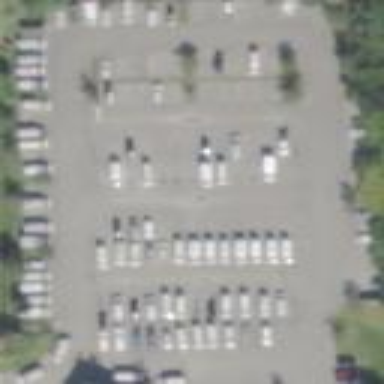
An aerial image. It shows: Ambulance parking lot with asphalt surface.